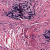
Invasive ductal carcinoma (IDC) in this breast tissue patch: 0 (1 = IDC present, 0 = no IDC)